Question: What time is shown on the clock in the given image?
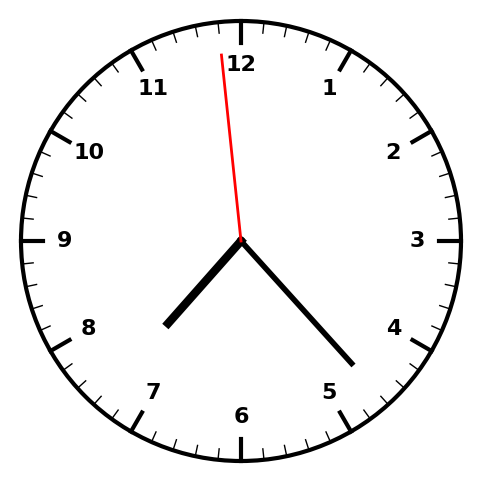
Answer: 07:22:59